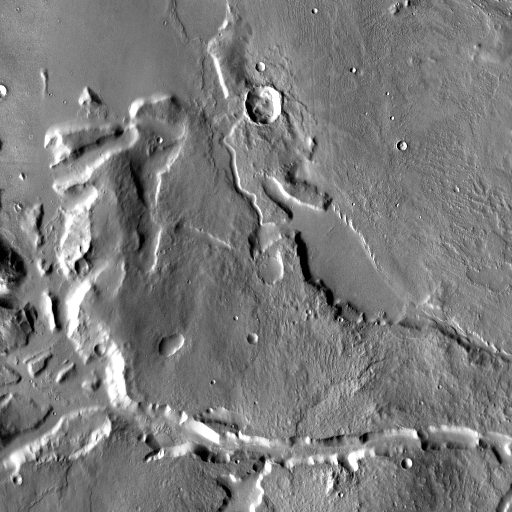
Crater classes present: Background, Other, Layered, Buried